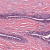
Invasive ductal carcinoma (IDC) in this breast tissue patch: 0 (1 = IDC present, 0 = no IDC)